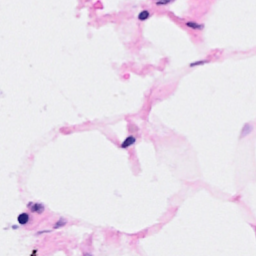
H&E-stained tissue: Breast